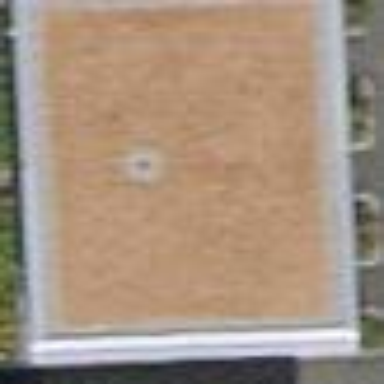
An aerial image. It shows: Shed building.